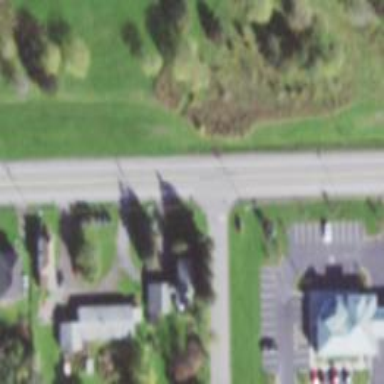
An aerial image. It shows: Asphalt road designated as trunk highway.